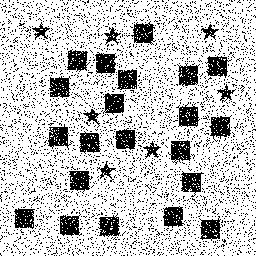
Squares: 21
Triangles: 0
Stars: 7
Total shapes: 28